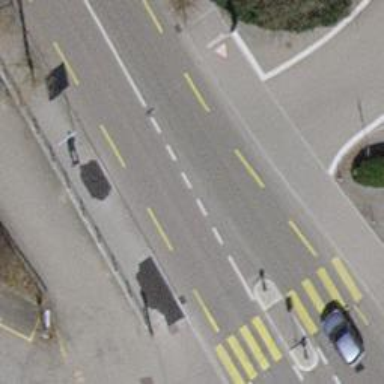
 and designated cycle lanes on both sides."